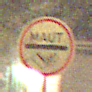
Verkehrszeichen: MautflichtigeStrecke
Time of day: Night
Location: Outdoor (Suburban)
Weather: PartlyCloudy
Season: NotSpecified
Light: Artificial